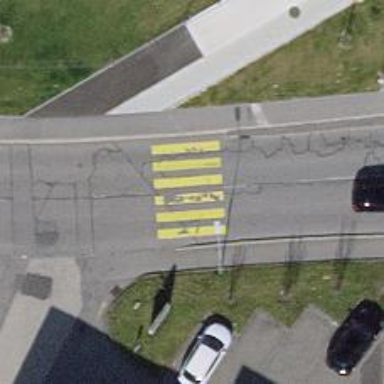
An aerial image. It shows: Marked crossing on the road.